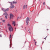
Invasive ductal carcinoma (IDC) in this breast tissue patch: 1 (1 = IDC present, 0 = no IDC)